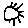
Label: sun